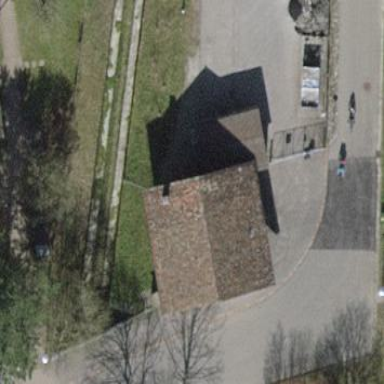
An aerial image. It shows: Building with gabled roof made of roof tiles.